Field crop: maize
Growth stage: 2
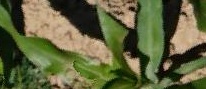
Species: maize